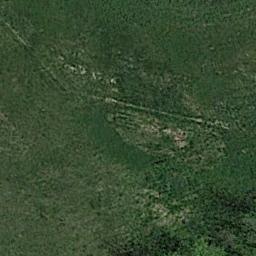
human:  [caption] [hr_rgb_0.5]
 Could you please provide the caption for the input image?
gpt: A large lush green meadow covered with green grass .

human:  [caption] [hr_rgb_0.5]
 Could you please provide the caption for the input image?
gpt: This meadow has different sparsity in different places .

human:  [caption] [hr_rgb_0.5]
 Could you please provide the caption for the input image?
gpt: There is a row of lush trees on the grass .

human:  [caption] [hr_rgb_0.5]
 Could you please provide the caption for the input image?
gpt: There is no grass in some parts of the meadow .

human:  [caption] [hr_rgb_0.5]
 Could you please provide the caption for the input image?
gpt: A dense meadow with many green grass .